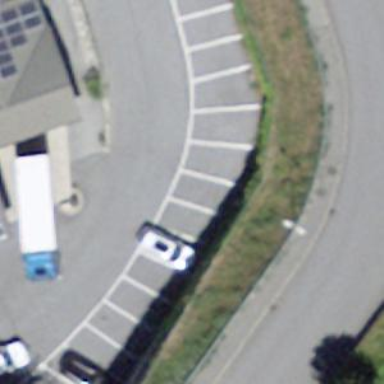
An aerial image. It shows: Street-side parking area.